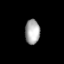
Tissue: lung
Cell type: Epithelial cells
Senescence score: 0.2248
Nuclear area (px): 353
Mean DAPI intensity: 171.771